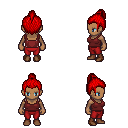
a pixel art fantasy rpg character, female body template, human, dark skin, maroon pirate shirt, red pants, red short topknot hairstyle, brown shoes, four views (front, back, left, right), 2x2 character sprite sheet, small pixel art, hard edges, no anti-aliasing